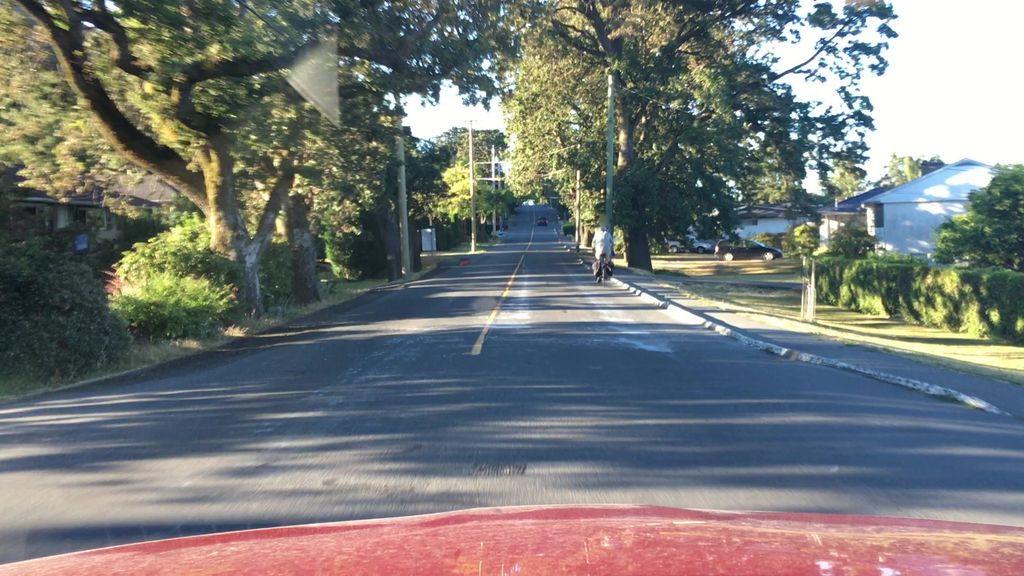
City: victoria